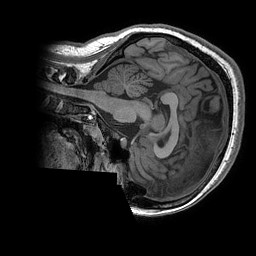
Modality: T1w
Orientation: sagittal
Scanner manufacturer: ge
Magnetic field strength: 3 T
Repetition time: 0.008156 s
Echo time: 0.00318 s